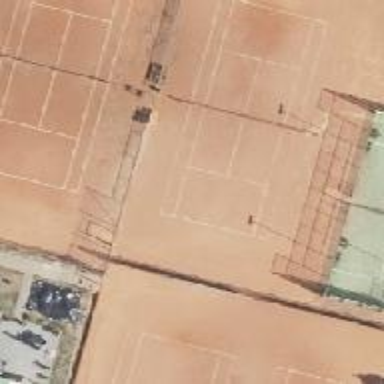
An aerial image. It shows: Tennis court on the leisure land pitch.